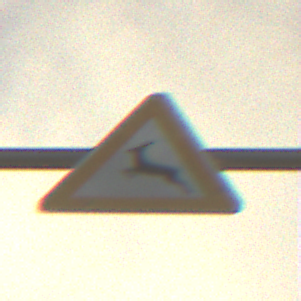
Verkehrszeichen: WildwechselRechts
Umgebung: Outdoor, Nature
Tageszeit: SunriseSunset
Wetter: PartlyCloudy
Licht: Natural
Jahreszeit: NotSpecified
Kontrast: HighContrast